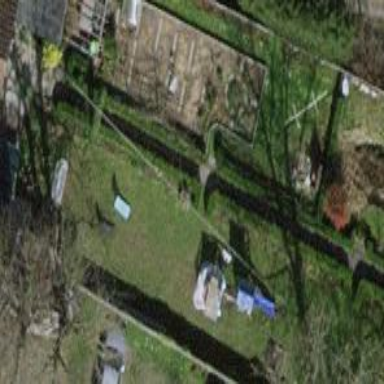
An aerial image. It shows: Garden enclosed by fence.